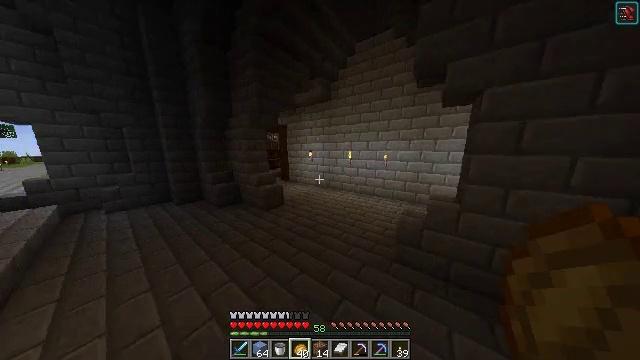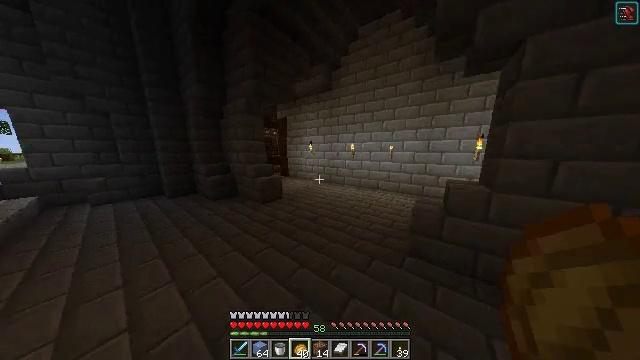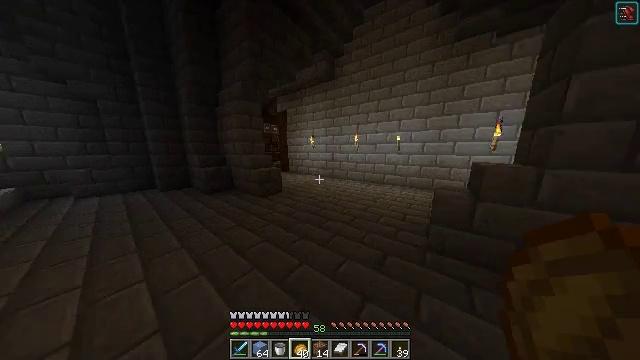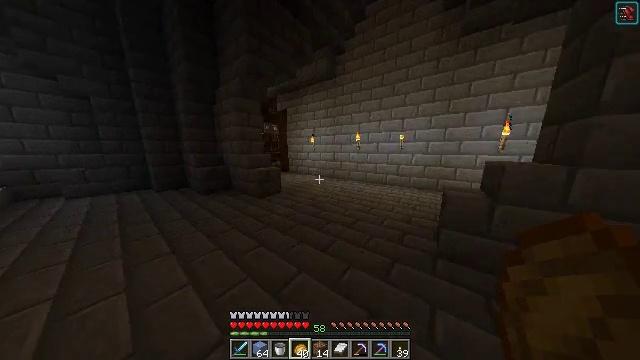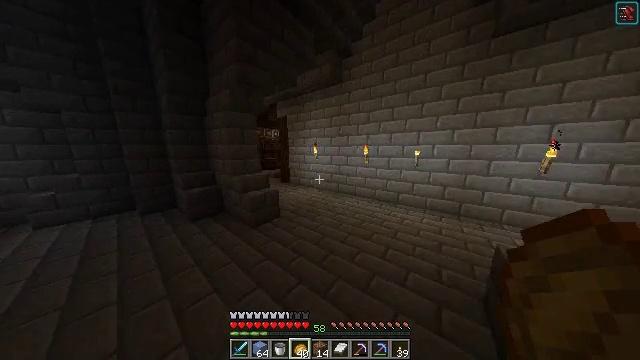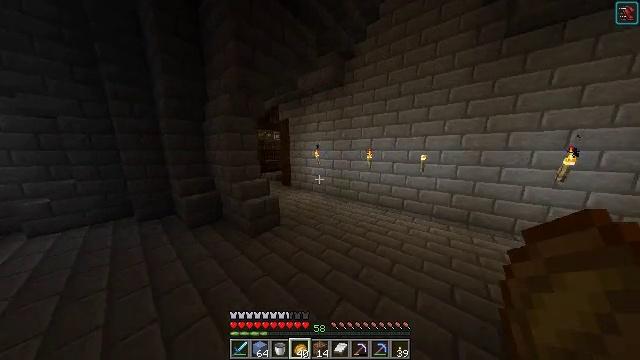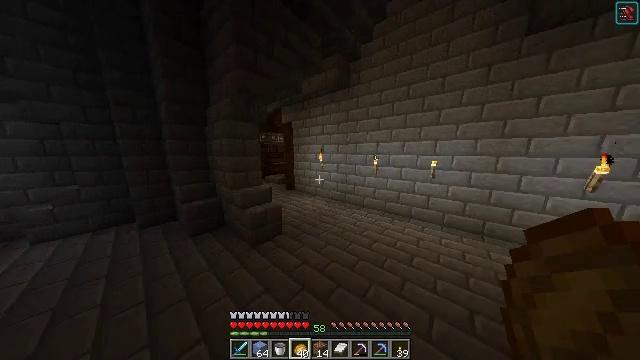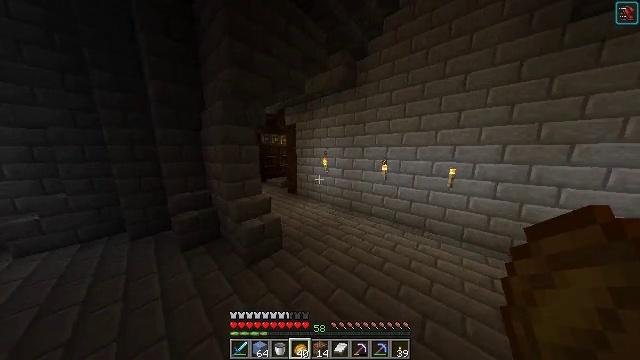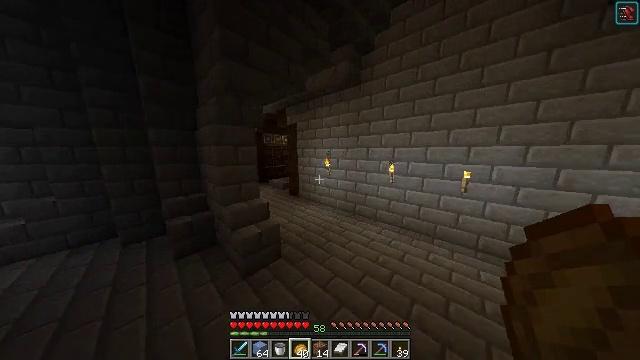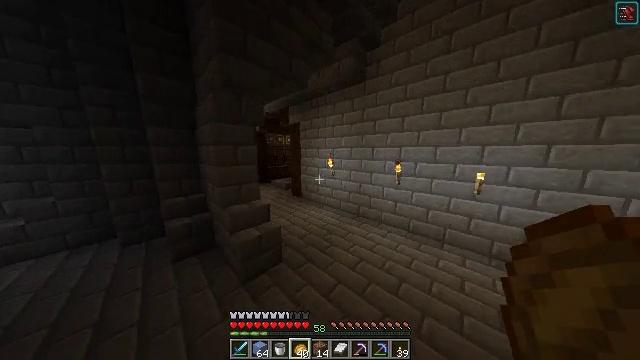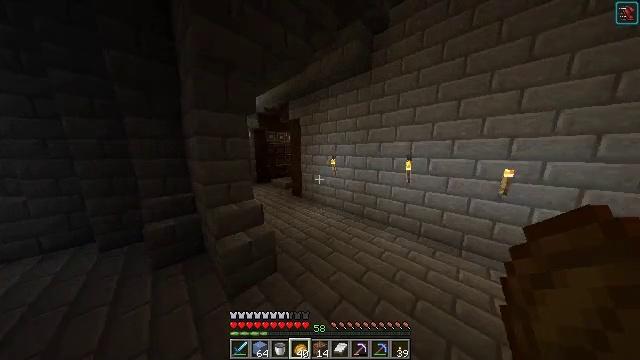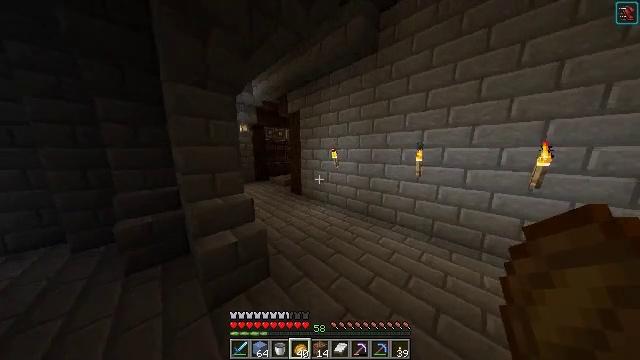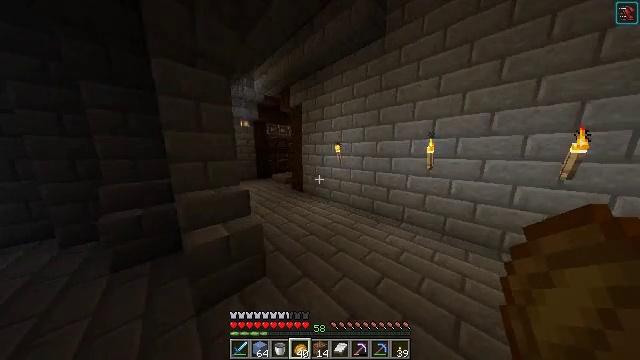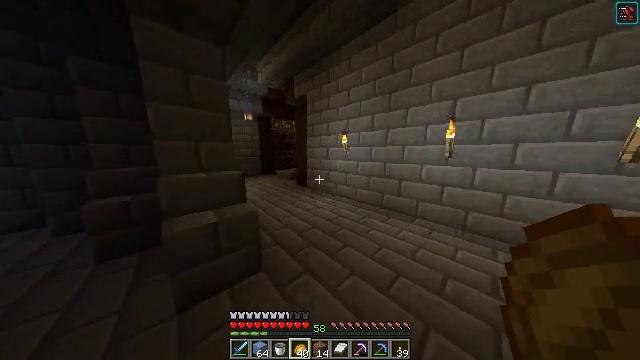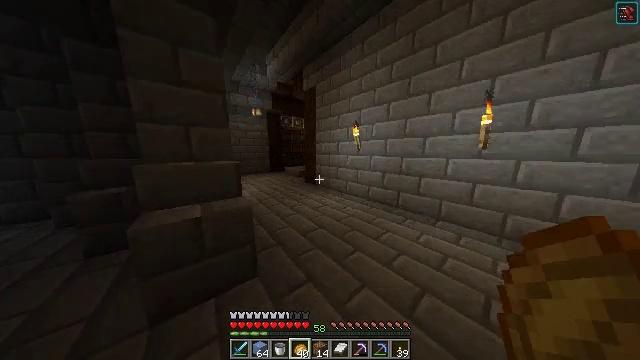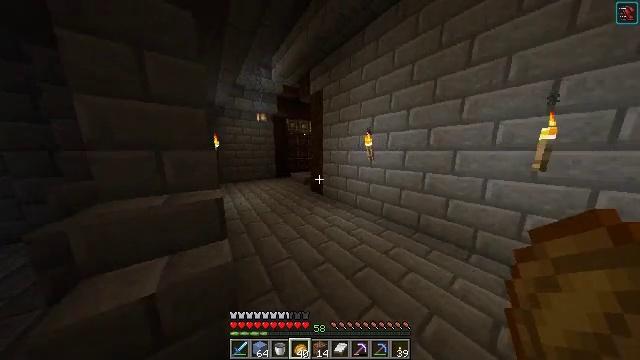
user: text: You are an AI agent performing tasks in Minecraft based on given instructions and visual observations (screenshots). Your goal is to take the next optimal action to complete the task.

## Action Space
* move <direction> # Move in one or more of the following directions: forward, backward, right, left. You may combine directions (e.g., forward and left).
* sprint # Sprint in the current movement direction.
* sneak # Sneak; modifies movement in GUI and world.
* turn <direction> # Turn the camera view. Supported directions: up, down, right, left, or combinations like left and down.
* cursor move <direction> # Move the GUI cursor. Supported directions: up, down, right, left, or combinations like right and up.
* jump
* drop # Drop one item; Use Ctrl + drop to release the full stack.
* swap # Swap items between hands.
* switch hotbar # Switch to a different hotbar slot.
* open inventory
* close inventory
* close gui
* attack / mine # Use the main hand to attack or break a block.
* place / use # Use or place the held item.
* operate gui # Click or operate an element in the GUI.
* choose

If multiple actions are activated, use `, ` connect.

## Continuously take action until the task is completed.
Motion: motion action
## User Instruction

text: Craft some packed ice.
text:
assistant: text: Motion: move forward, jump
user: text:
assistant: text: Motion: move forward, jump
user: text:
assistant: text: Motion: move forward, jump
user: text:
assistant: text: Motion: move forward, jump
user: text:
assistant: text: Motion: move forward, jump
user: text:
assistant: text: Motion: move forward, turn left, jump
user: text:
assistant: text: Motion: move forward, turn left, jump
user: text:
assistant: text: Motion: move forward, jump
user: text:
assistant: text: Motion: move forward, turn left, jump
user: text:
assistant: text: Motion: move forward, jump
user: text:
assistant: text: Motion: move forward, jump
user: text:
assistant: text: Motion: move forward, turn left, jump
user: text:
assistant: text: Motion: move forward, turn left, jump
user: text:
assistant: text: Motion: move forward, turn left, jump
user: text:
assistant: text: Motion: move forward, turn left, jump
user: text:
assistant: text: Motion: move forward, turn left, jump
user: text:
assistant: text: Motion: move forward, turn left, jump
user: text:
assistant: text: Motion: move forward, turn left, jump
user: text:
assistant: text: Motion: move forward, jump
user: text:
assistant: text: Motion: move forward, jump
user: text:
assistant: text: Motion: move forward, jump
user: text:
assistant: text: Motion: move forward, jump
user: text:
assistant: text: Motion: move forward, jump
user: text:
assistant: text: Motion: move forward, jump
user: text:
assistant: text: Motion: move forward, jump
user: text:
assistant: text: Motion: move forward, jump
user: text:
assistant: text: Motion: move forward, turn right, jump
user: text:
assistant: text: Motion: move forward, turn right and down, jump
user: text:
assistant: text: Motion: move forward, turn right and down, jump
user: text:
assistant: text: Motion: move forward and move left, turn right, jump